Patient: sex M, age 70
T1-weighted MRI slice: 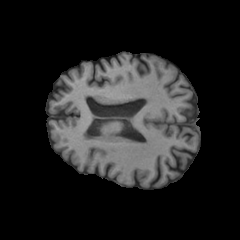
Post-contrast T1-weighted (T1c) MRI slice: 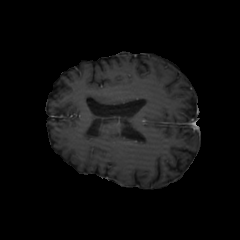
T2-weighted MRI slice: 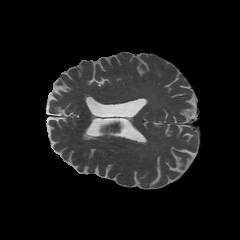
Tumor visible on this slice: no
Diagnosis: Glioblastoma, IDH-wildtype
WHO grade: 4